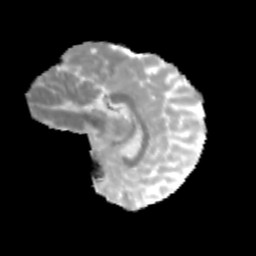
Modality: MD
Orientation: sagittal
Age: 10
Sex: female
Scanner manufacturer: siemens
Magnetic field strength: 3 T
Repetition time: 3.8 s
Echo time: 0.07 s